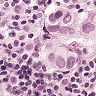
Metastatic tissue present: yes